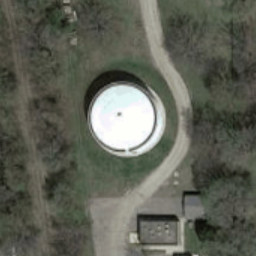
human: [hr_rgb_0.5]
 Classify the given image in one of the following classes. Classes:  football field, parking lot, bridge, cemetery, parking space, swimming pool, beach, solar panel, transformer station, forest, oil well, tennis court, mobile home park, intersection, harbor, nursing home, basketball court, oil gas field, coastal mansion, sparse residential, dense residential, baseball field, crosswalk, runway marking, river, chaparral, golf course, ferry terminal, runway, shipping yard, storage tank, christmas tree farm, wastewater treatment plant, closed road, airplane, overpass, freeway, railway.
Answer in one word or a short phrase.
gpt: storage tank